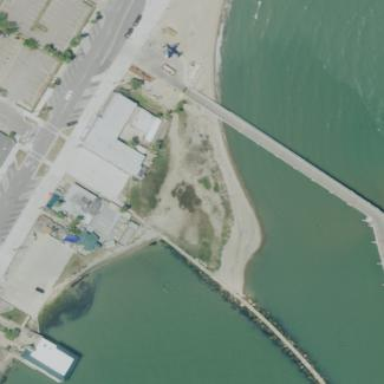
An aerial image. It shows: Man-made pier.